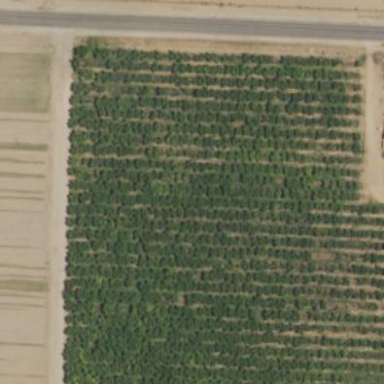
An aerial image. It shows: Orchard filled with peach trees.